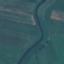
Land use / land cover class: River